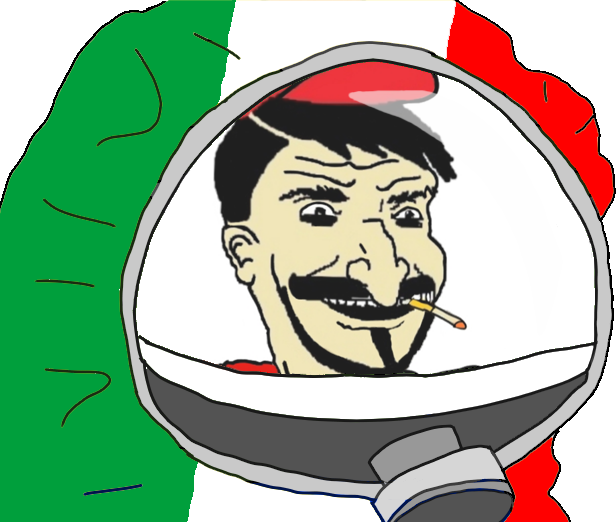
Label: 5_Bruce